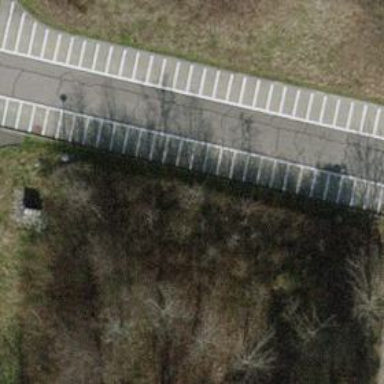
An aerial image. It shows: Motorcycle parking facility.